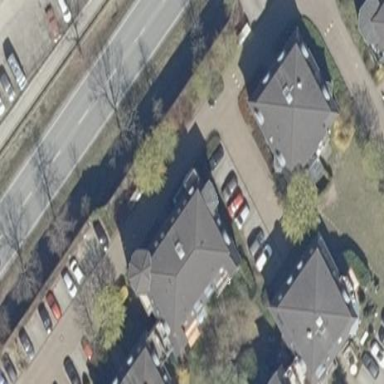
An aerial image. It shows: Residential building with mansard roof.